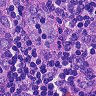
Metastatic tissue present: yes